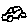
Label: car